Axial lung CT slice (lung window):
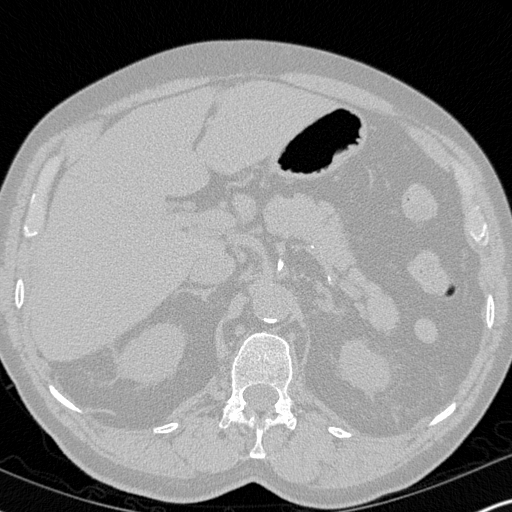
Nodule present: no